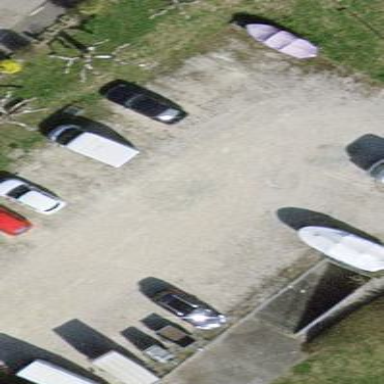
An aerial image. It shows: Parking area.